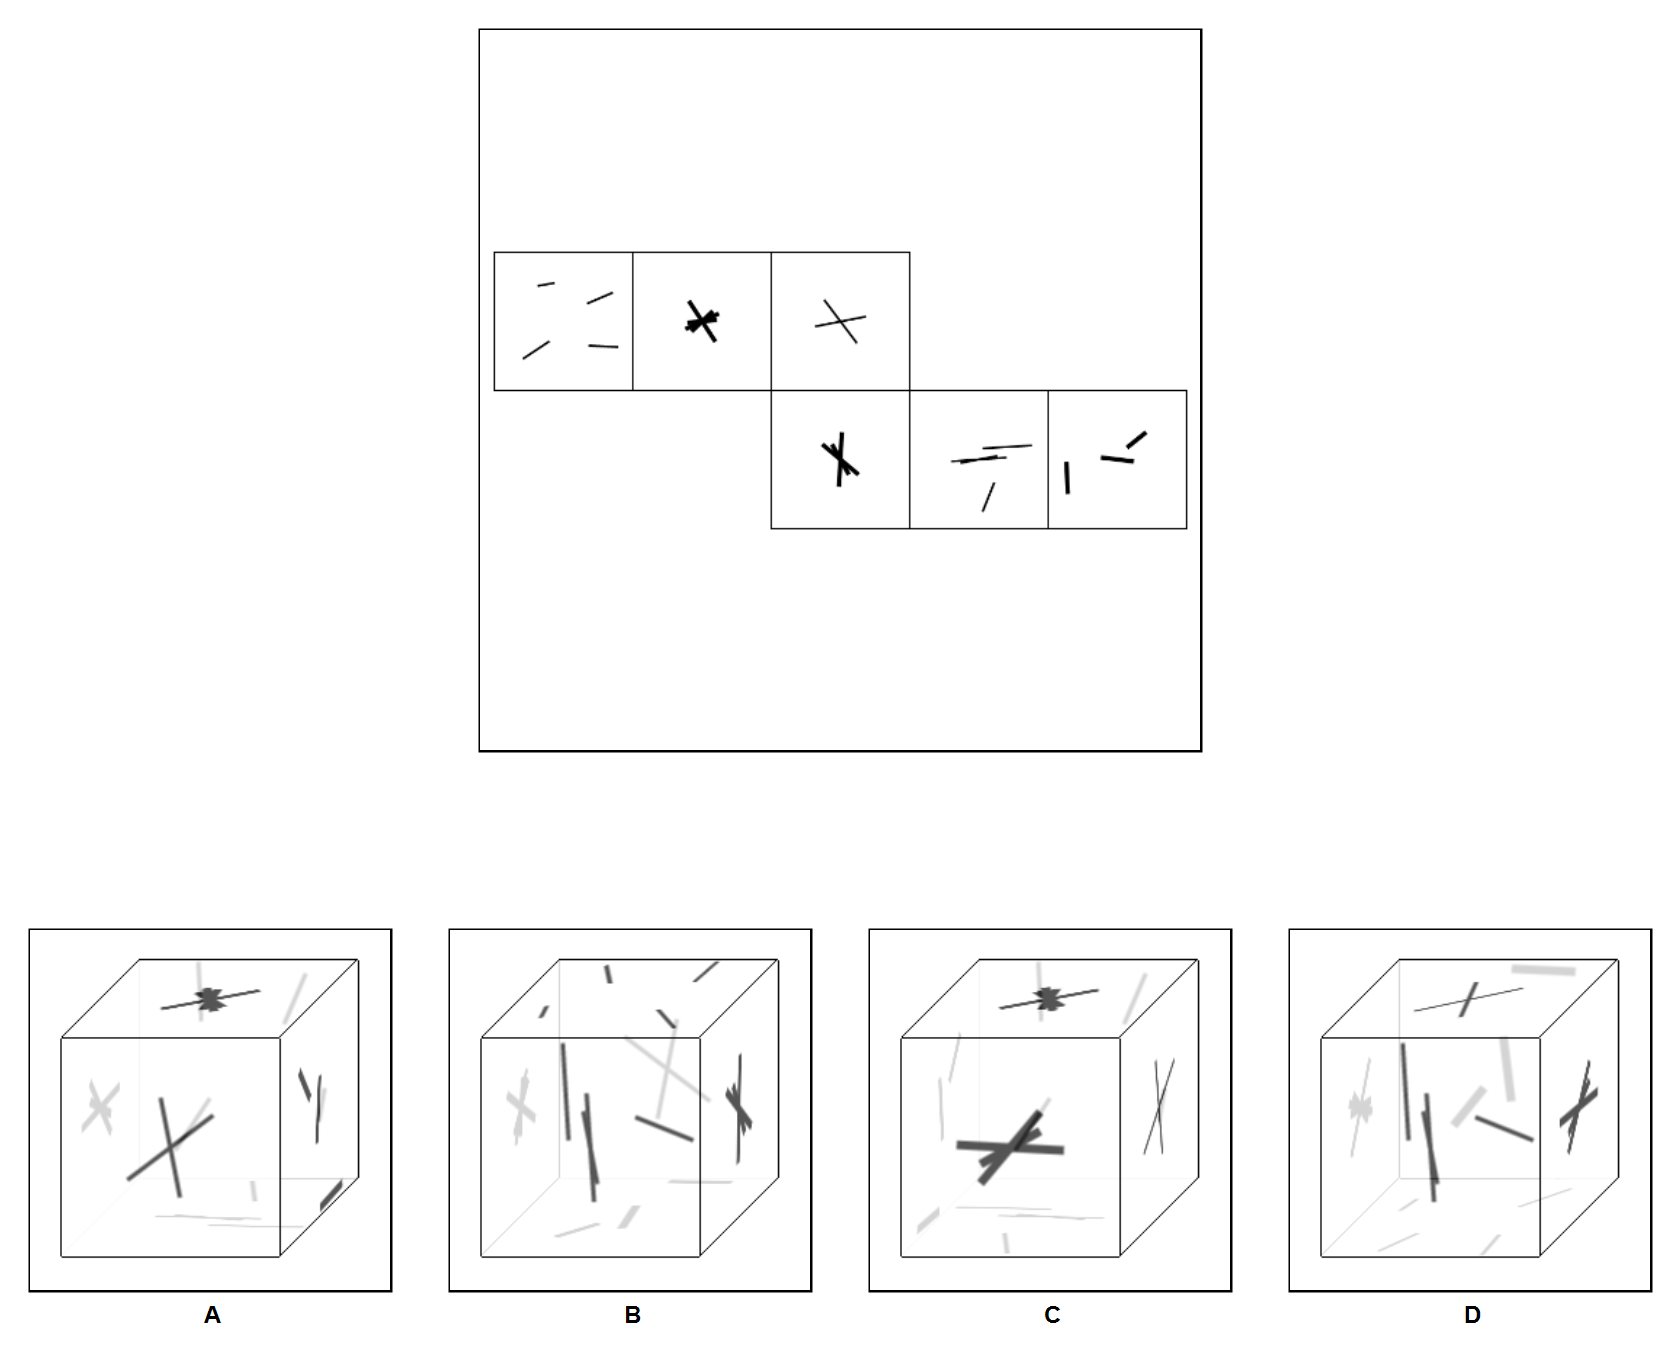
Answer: A